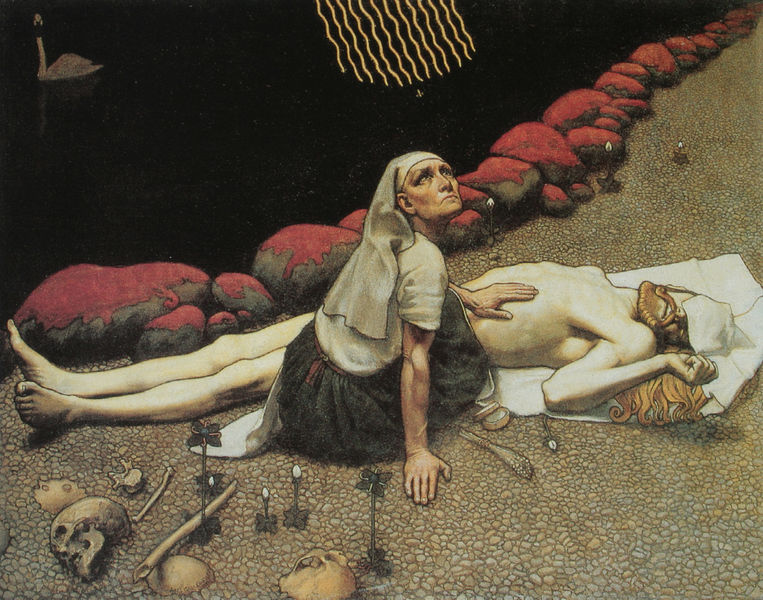
Titel: Lemminkainens Mutter
Künstler: Axel Gallén-Kallela
Standort: Helsinki
Institution: Ateneumin Taidemuseo
Schlagwörter: akt, gemälde, gott, hand, körper, mann, nackt, wasser, weiß, gelb, grün, see, sitzen, teich, ufer, blume, blumen, braun, brust, finger, frau, grau, haar, licht, ohr, orange, schwarz, stützen, blick, rot, tuch, rock, symbolismus, bart, blond, hemd, schnurrbart, arm, blass, falten, inkarnat, leiche, schädel, stein, steine, tod, tot, toter, vollbart, hände, schauen, gewässer, boden, haare, pflanze, locken, beine, füße, liegen, schwan, kies, kai, kopftuch, muskeln, kerzen, liegend, zehen, knochen, blut, gestützt, dose, strahlen, kiesel, bedeckt, draufsicht, wasseroberfläche, schwimmen, steinufer, leblos, schwarm, hocken, nonne, ehefrau, ehemann, salbung, utensilien, anklage, skelett, totenkopf, leib, knospen, christus, leichentuch, leichnam, leid, schlüssel, maria, gattin, verletzung, brustkorb, vincent, salbe, fordernd, dinge, gebeine, gatte, toto, auflegen, aufgerichtet, himbeerfarben, totonköpfe, überlänge